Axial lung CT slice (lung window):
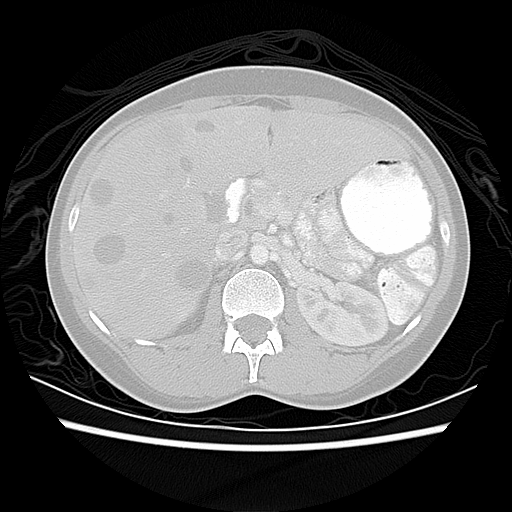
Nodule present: no